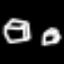
Label: square